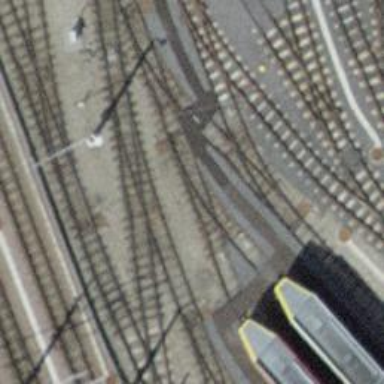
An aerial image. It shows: Tram railway running through yard with contact lines for electrification.